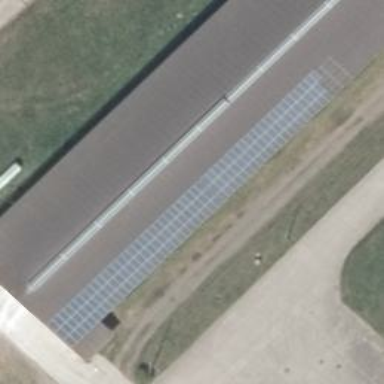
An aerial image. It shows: Small solar photovoltaic panel used as generator to produce electricity.